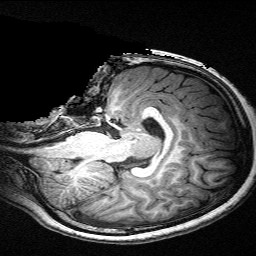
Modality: T1w
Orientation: sagittal
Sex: male
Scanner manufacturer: siemens
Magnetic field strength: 3 T
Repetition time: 2.3 s
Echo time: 0.00336 s